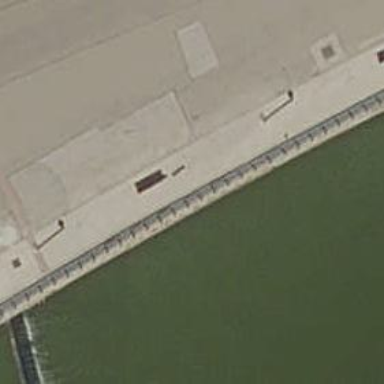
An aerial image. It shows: Bench.